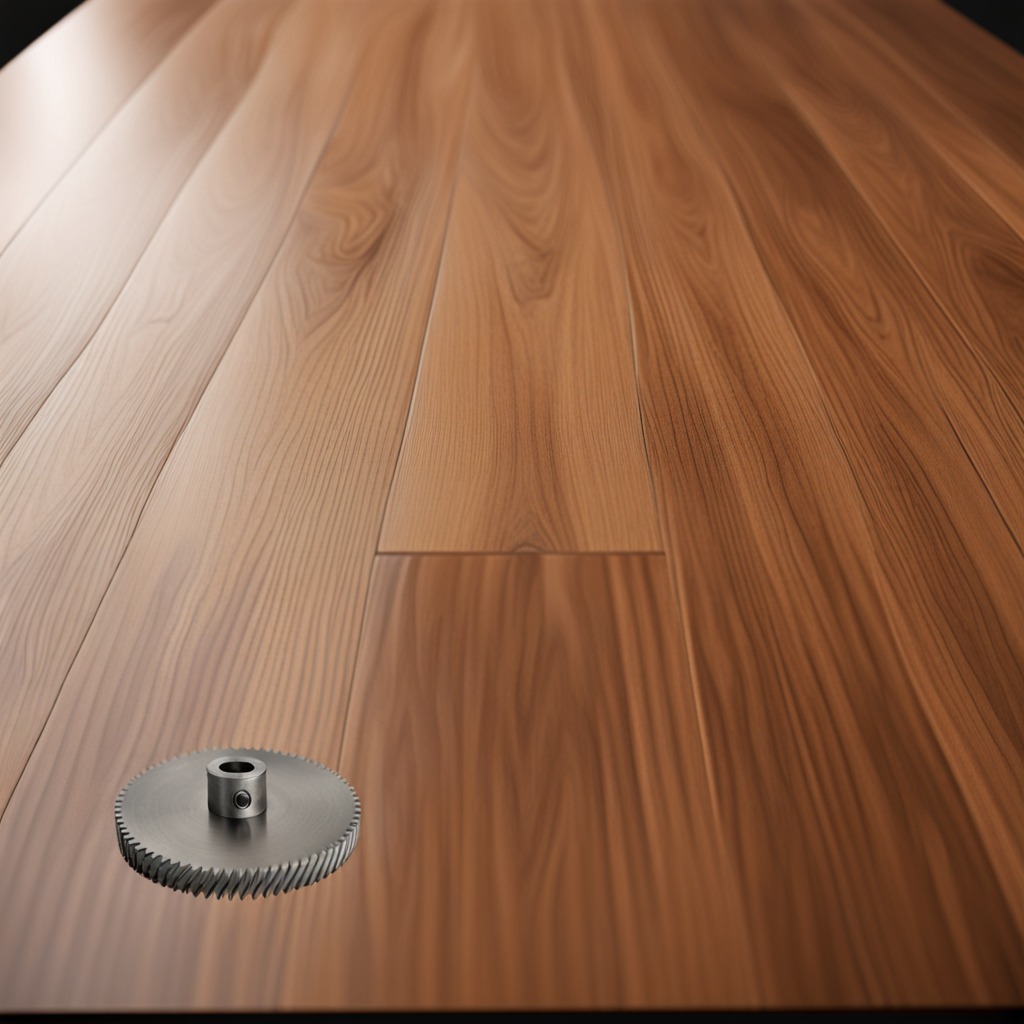
A steel gear with teeth is lying on a wooden table in a carpentry studio.